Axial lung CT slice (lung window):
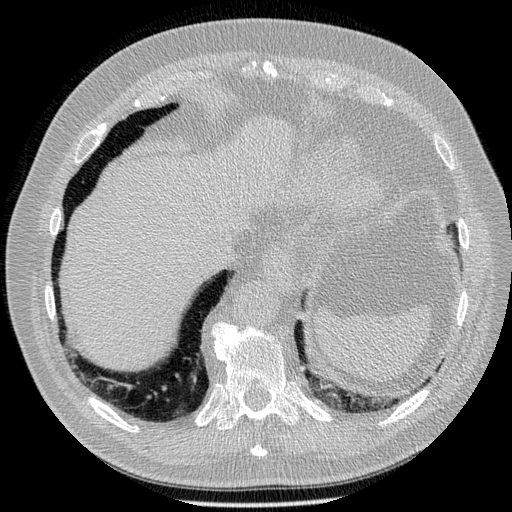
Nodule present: no